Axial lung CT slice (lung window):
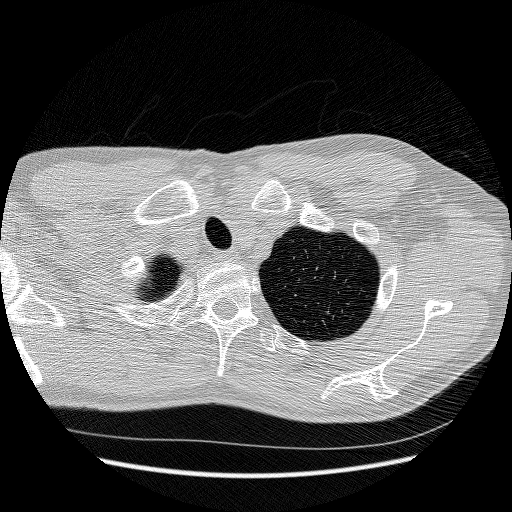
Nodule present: no